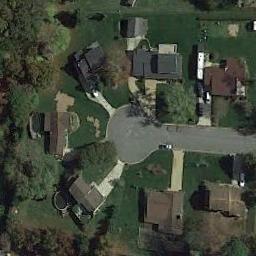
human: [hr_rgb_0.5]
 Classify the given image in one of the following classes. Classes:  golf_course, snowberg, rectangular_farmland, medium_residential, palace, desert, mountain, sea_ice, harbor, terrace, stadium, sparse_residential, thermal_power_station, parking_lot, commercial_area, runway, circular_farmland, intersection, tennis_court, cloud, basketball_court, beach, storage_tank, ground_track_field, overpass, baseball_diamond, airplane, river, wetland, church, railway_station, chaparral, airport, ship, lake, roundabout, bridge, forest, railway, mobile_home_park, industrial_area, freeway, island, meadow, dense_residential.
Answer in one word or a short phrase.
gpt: medium_residential